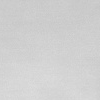
Atmospheric dust classification: dusty